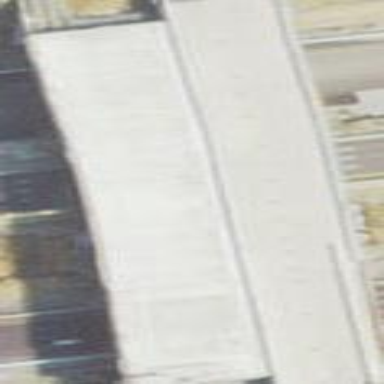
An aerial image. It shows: Man-made bridge.